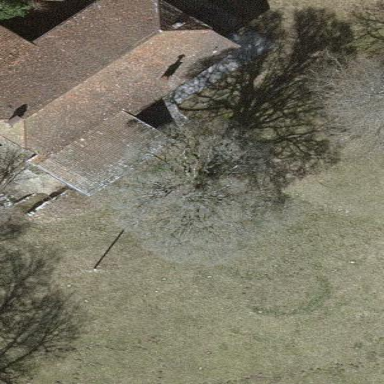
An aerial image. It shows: Simple and straightforward house.